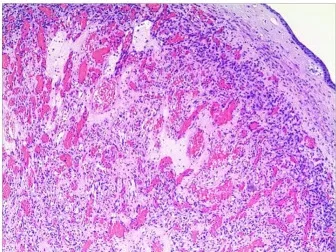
Histological examination of the resected specimen revealed capillary hemangioma.
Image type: pathology (h&e)